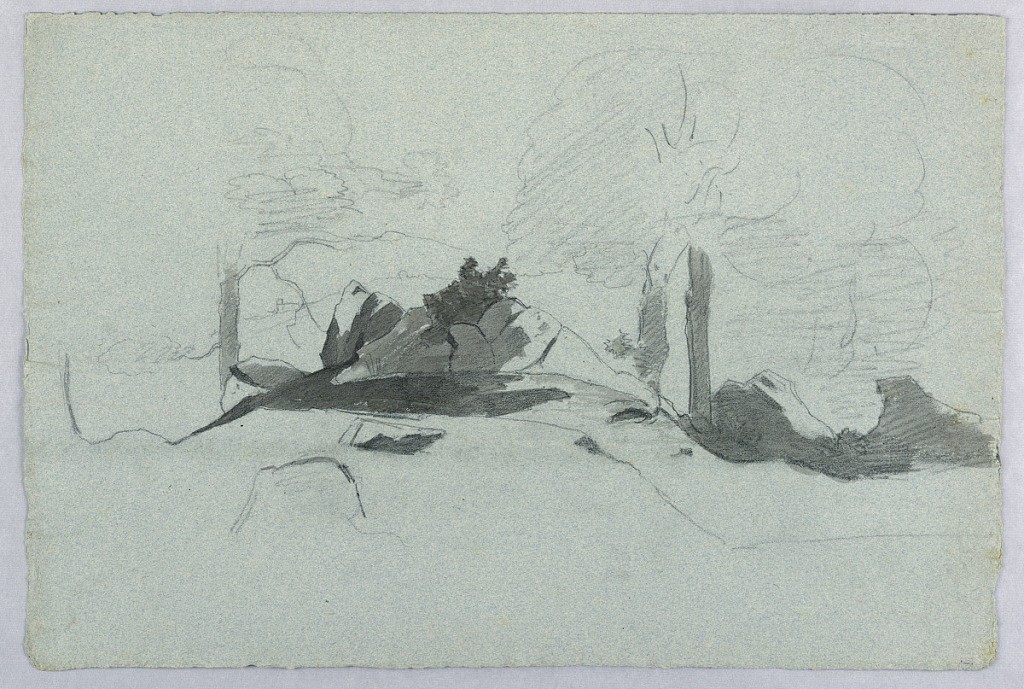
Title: Study of landscape
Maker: William Stanley Haseltine, American, 1835–1900
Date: ca. 1855
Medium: Brush and wash, graphite on paper
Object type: Drawing
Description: Sketch of rock formations.